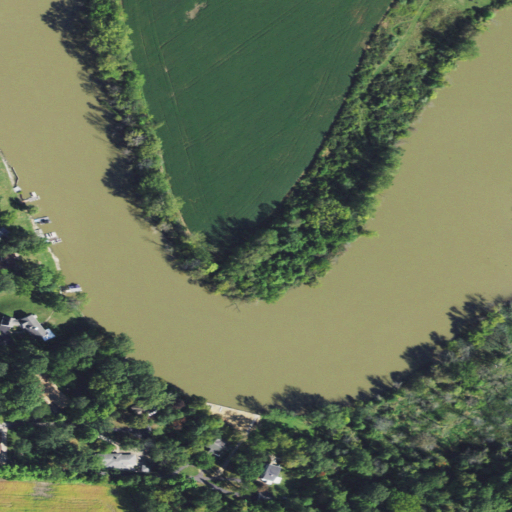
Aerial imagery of cape in Ohio named Negro Point containing open water, cultivated crops, herbaceous wetlands, low intensity development, open development, deciduous forest, grassland, woody wetlands, barren land, and medium intensity development